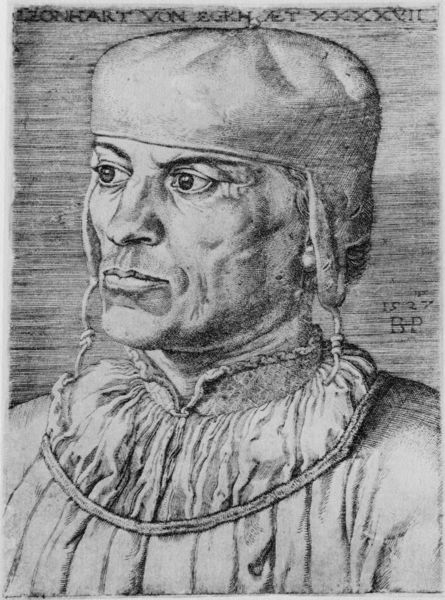
Titel: Bildnis des Leonard van Eck
Künstler: Barthel Beham
Institution: (Seriendruck)
Schlagwörter: gemälde, kopf, mann, weiß, grau, hut, mund, nase, schwarz, skizze, zeichnung, blick, haube, hemd, kappe, mütze, augen, bluse, falten, gesicht, knoten, kragen, bildnis, hals, portrait, porträt, signatur, kirche, auge, gewand, mantel, schnur, stoff, augenbrauen, kinn, lippe, lippen, kopfbedeckung, holzschnitt, schrift, wangen, grafik, graphik, bischof, ernst, brauen, starr, dreiviertelansicht, rüschen, wange, dreiviertelprofil, jahreszahl, philosoph, runzlig, druck, druckgraphik, schwarz-weiss, druckgrafik, initialen, monogramm, radierung, stich, dreiviertel, seite, text, brutal, schraffiert, wangenknochen, halbprofil, zahl, ziffer, halb, adliger, kupferstich, kanzler, unterlippe, bayer, doktor, nasenflügel, erklärung, katholisch, halpprofil, runzel, kleriker, bartel beham, bauernfeind, gelehrtenkappe, jurist, kelheim, leonhard von eck, luthergegner, ratgeber, staatsmann, wilhelms iv:, energisch, leonhart, 1527, br, bp, huthaube, kle, von egkh, eghk, auger, leonhart von eck, haubne